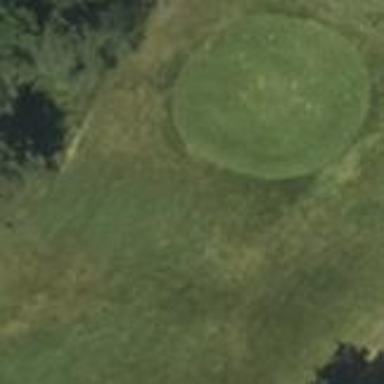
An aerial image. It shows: Golf tee.